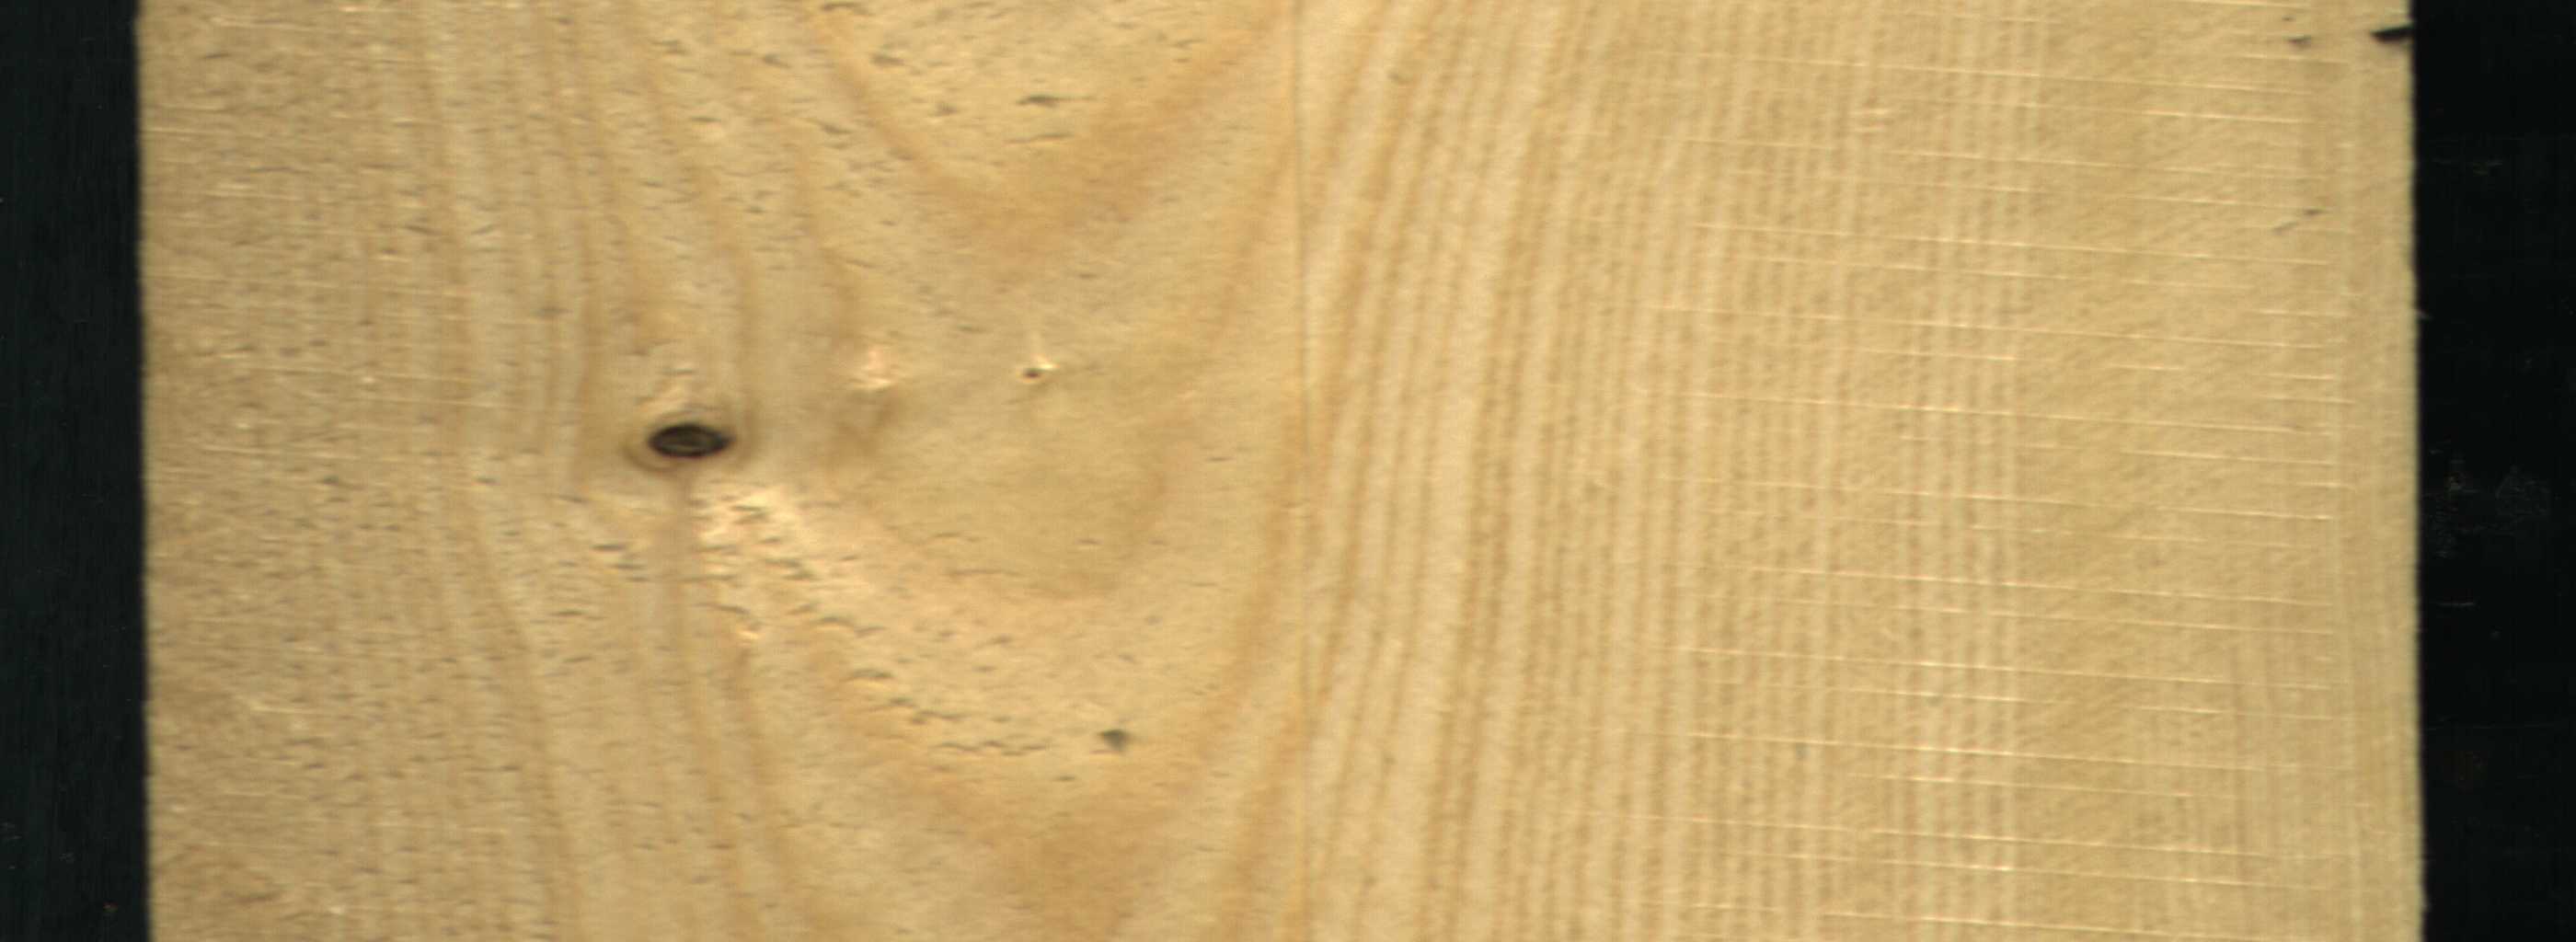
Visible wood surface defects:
Knot_missing
Dead_Knot